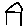
Label: house